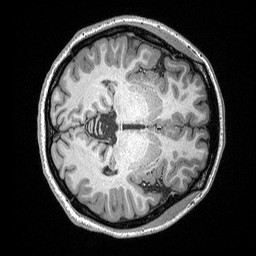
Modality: T1w
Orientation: axial
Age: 23
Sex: female